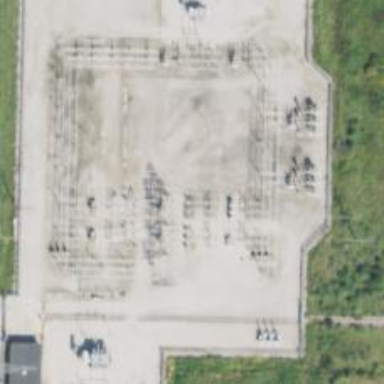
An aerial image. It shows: Switch used for power control.